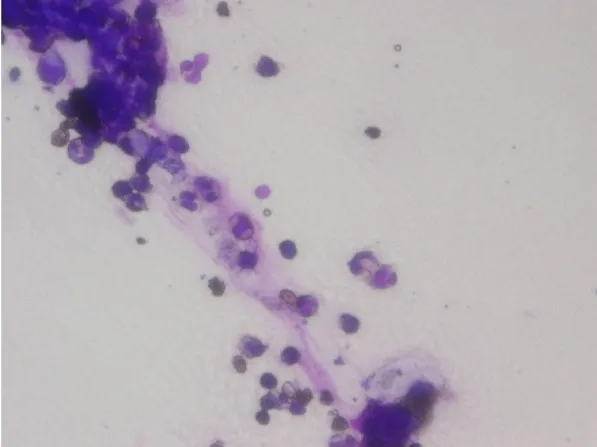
Gram staining findings of stool cultures. Fecal leukocytes are abundant.
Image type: pathology (gram)